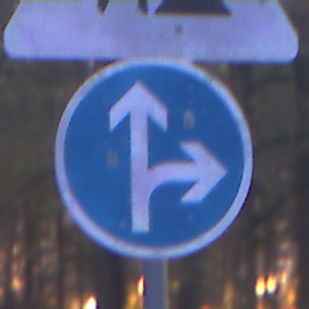
Verkehrszeichen: VorgeschriebeneFahrtrichtungGeradeausOderRechts
Zusatzzeichen oben: Arbeitsstelle
Umgebung: Outdoor, Suburban
Tageszeit: Night
Wetter: PartlyCloudy
Licht: Artificial
Jahreszeit: NotSpecified
Kontrast: LowContrast